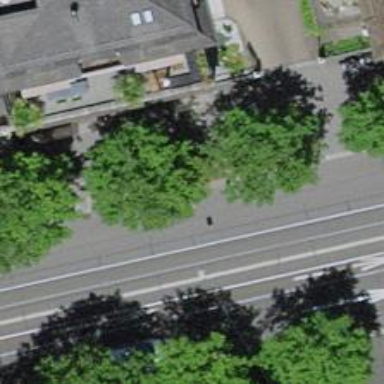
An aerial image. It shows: Beautiful avenue lined with deciduous broadleaved trees.